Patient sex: M
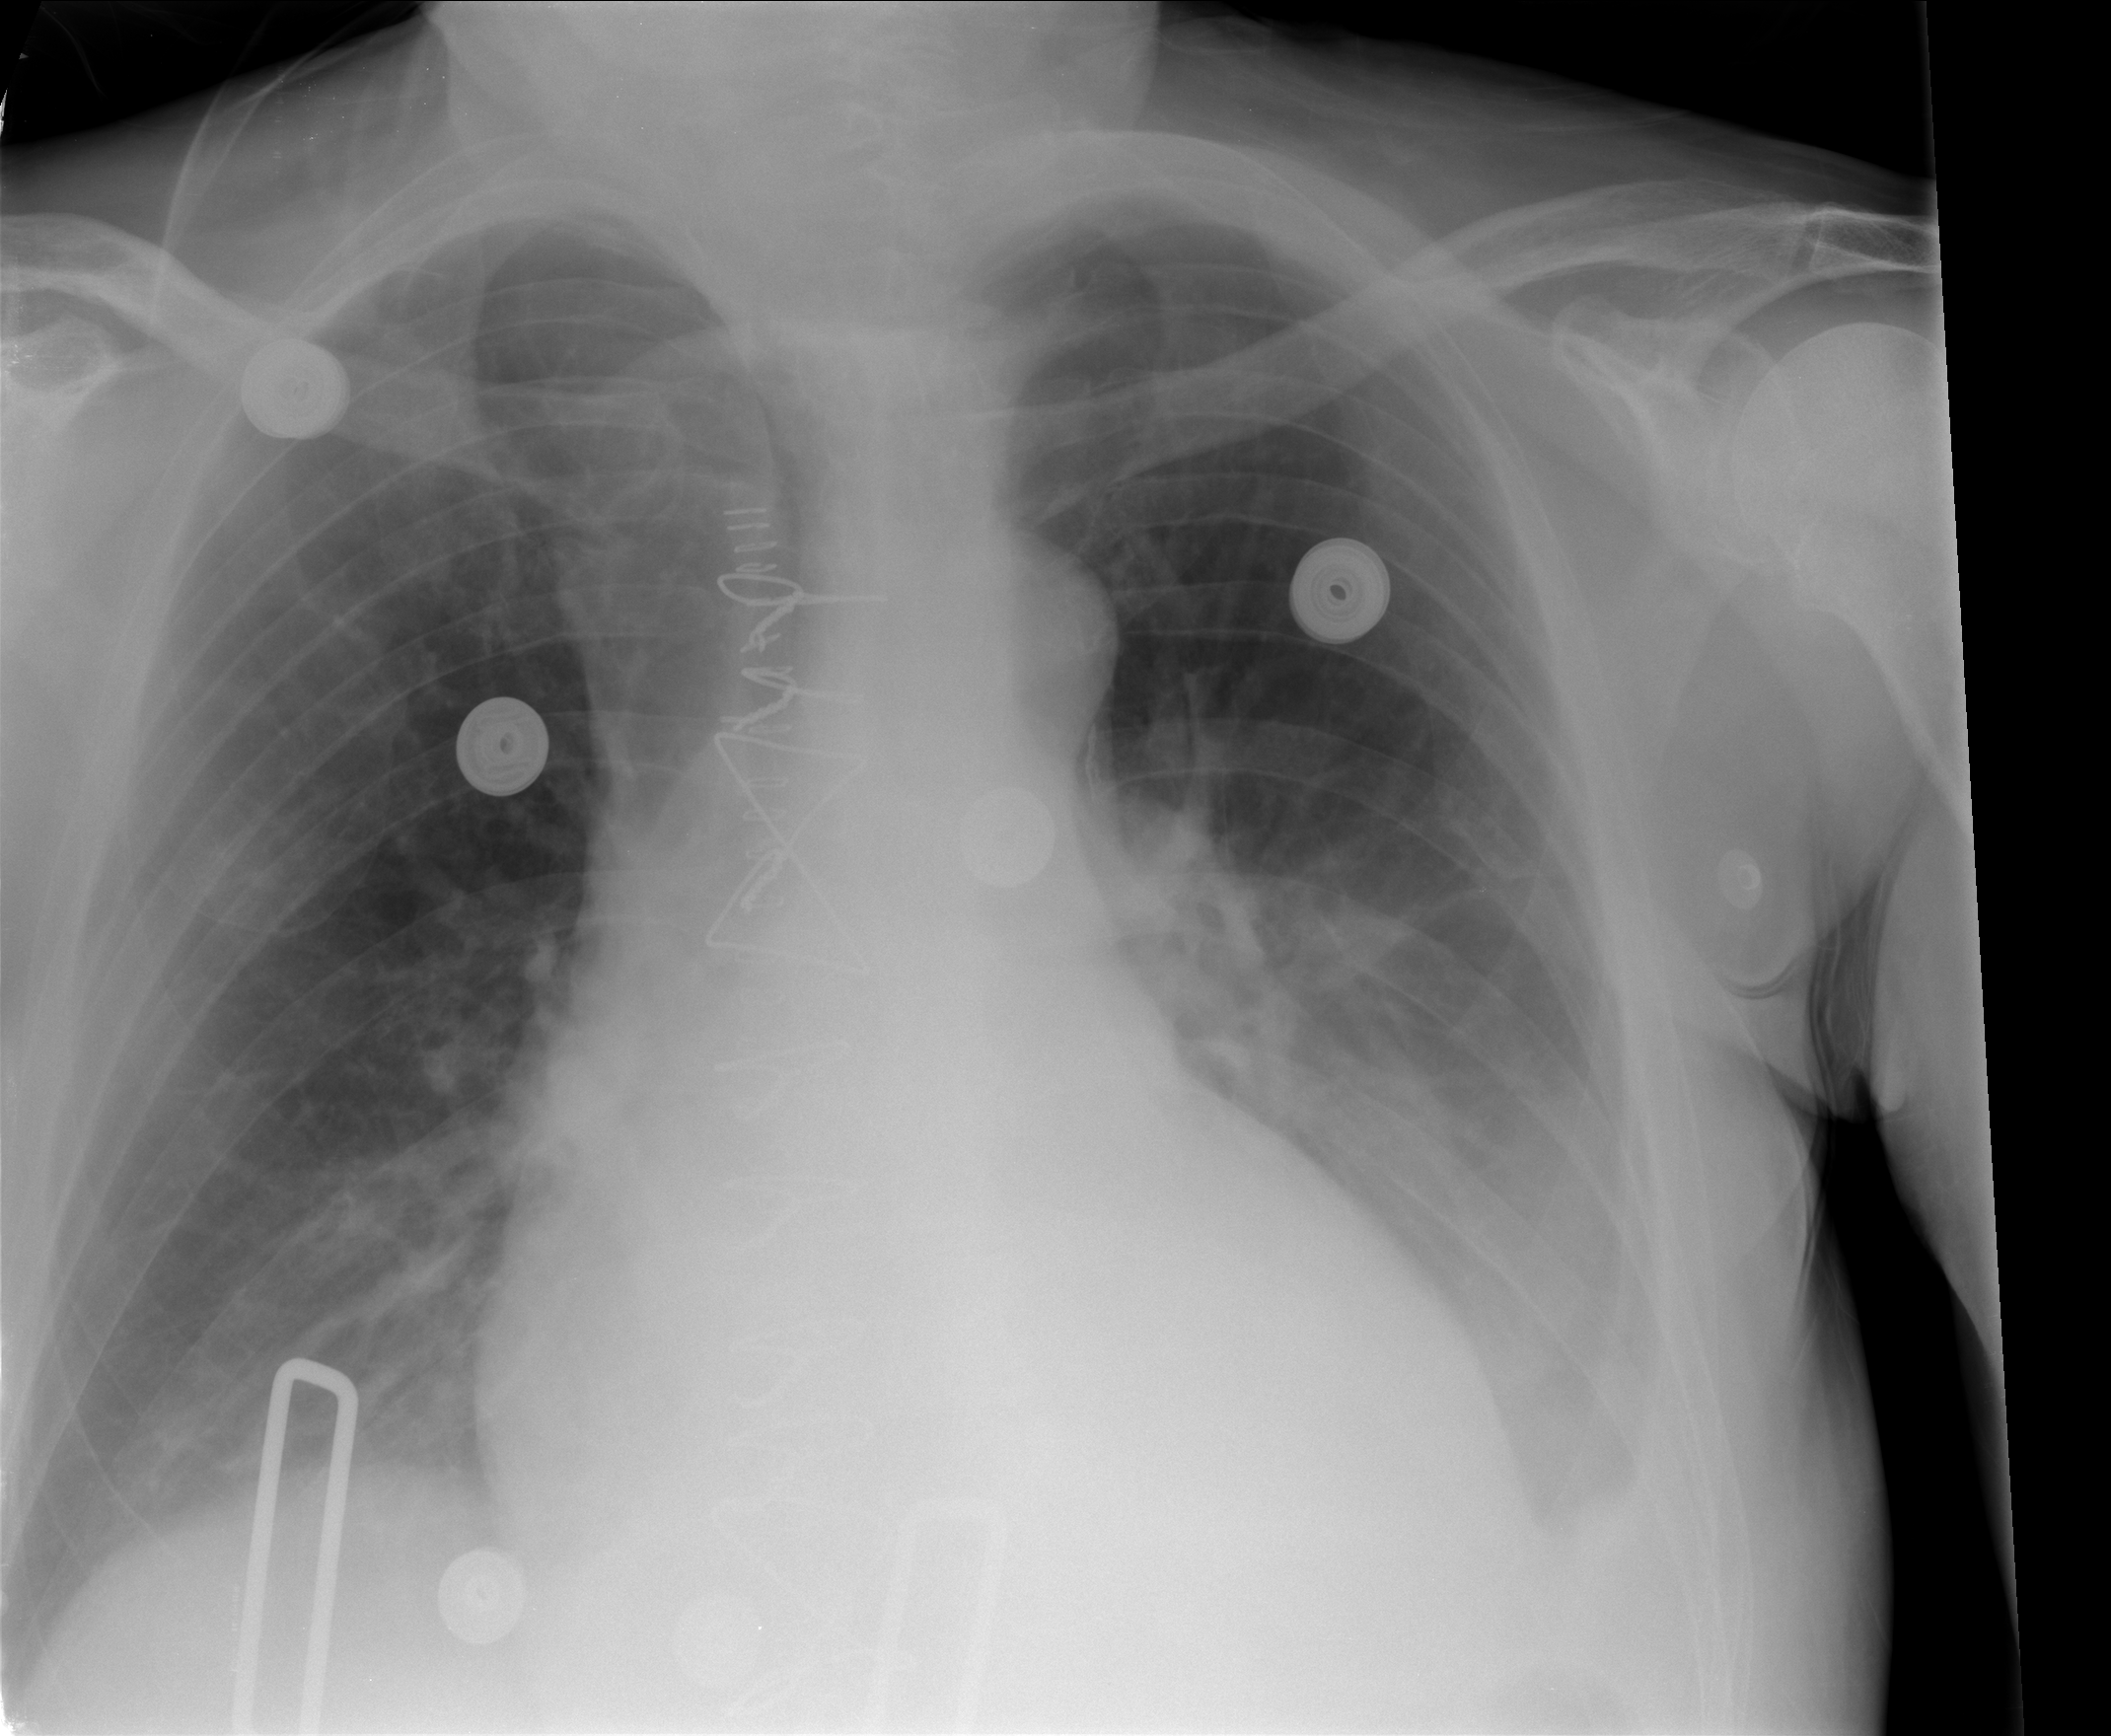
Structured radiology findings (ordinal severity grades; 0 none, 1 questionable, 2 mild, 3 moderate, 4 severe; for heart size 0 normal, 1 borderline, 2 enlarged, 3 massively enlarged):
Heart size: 2
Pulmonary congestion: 0
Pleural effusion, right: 0
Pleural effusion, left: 2
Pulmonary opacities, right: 0
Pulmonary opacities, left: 2
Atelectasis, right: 0
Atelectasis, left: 2